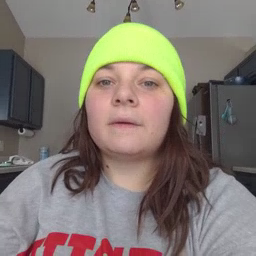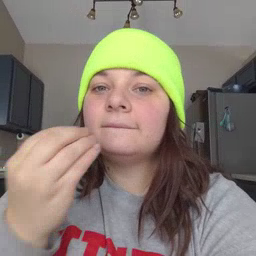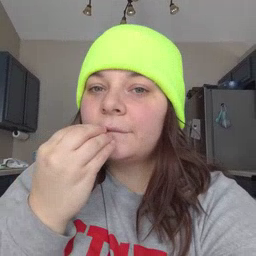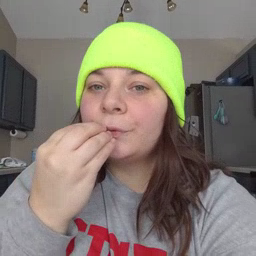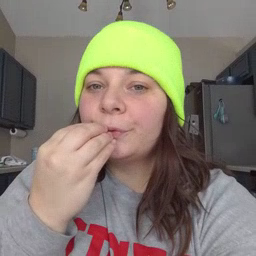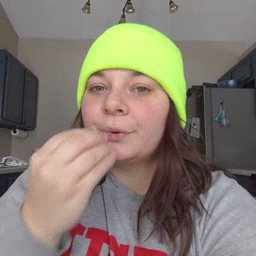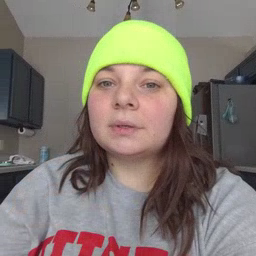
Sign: food